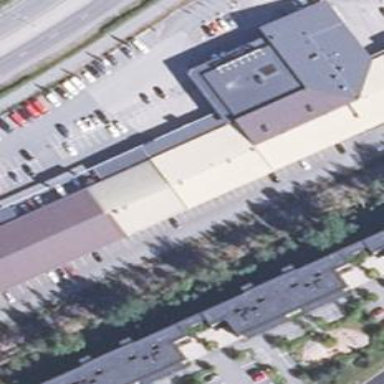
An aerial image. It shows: Retail building housing car shop.